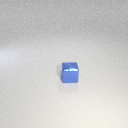
small blue metal cube